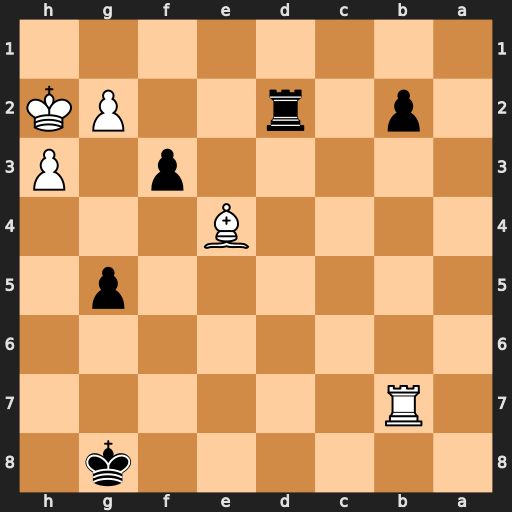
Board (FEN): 6k1/1R6/8/6p1/4B3/5p1P/1p1r2PK/8
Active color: b
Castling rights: -
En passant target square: -
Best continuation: f2 Bh7+ Kf8